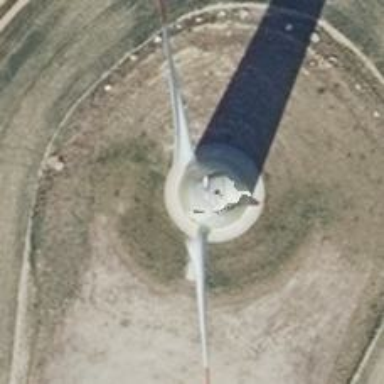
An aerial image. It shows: Wind generator in the form of horizontal axis wind turbine.